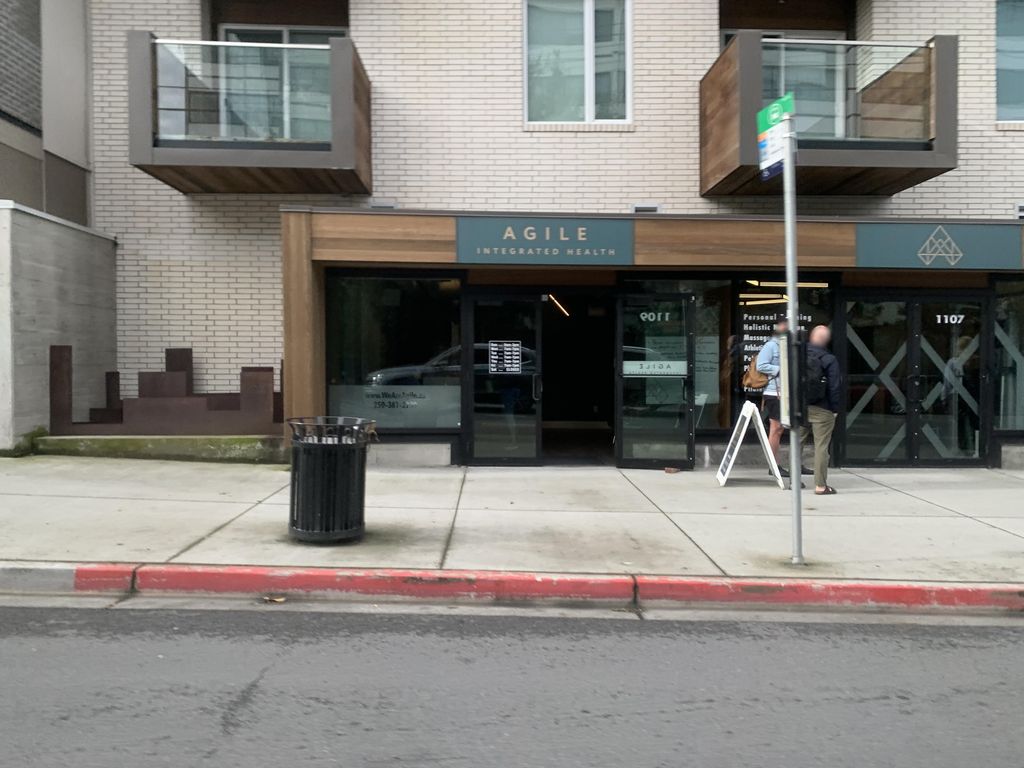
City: victoria